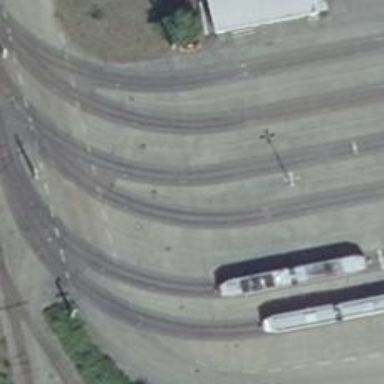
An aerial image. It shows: Tram railway with electrified contact lines.